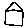
Label: house